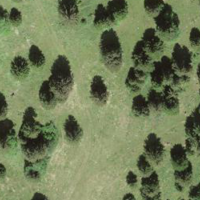
EUNIS habitat code: 23
Species observed at this site:
Neottia nidus-avis